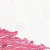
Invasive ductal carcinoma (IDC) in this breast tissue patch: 0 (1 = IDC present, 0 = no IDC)